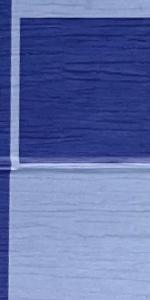
Label: Empty